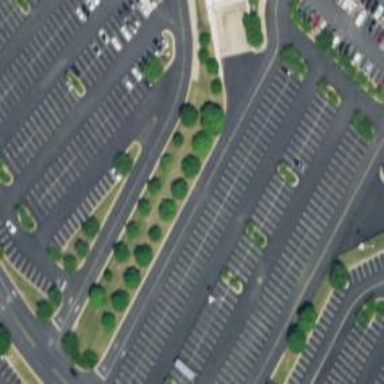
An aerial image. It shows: Parking area with surface.